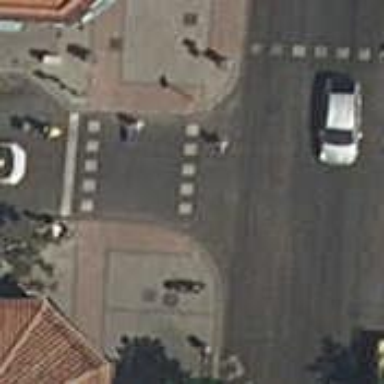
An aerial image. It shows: Road with traffic signals.